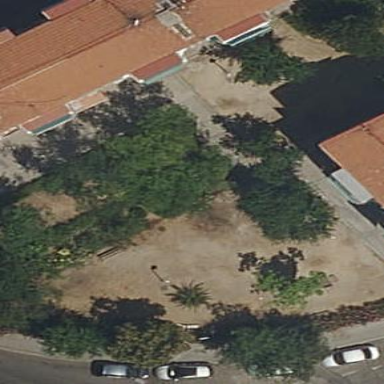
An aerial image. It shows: Garden that is leisure land.